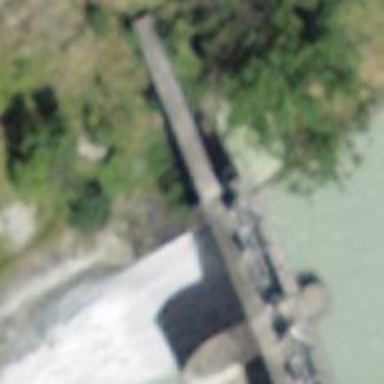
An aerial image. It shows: Weir in waterway.